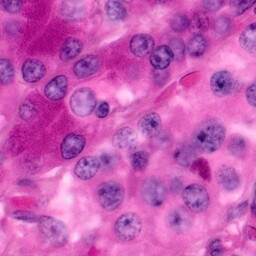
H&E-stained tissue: Pancreatic